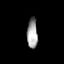
Tissue: prostate
Cell type: T cells
Senescence score: 0.3126
Nuclear area (px): 306
Mean DAPI intensity: 162.706